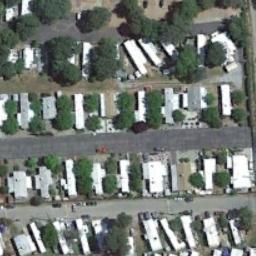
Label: mobile_home_park